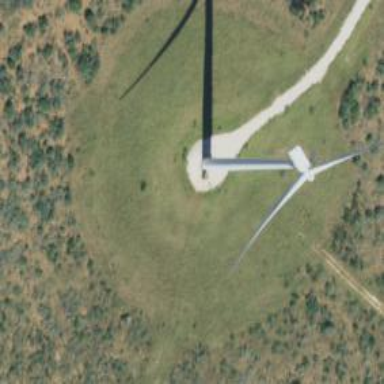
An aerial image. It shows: Wind generator using wind turbines of horizontal axis.